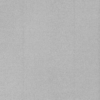
Label: dusty